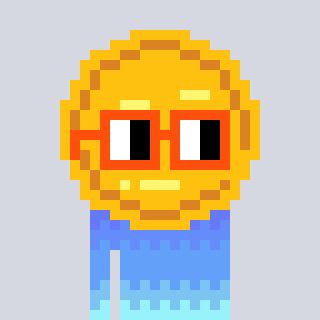
a pixel art character with square orange glasses, a medal-shaped head and a red-colored body on a cool background